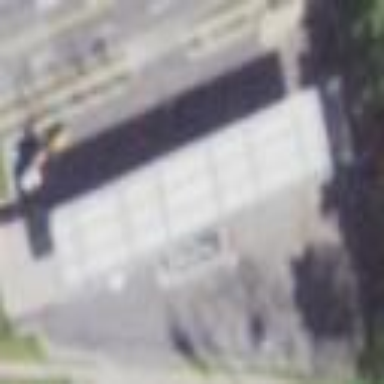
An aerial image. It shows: Fuel station.